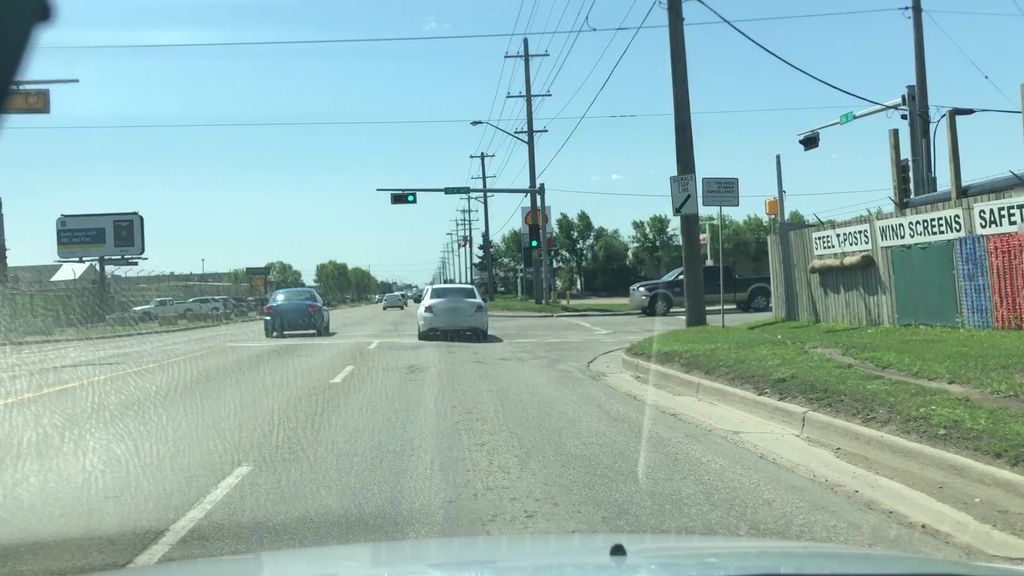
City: edmonton